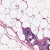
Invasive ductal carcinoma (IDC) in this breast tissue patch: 0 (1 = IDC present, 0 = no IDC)